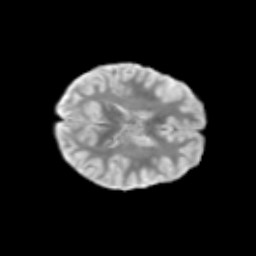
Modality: T2w
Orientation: axial
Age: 9
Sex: female
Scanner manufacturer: siemens
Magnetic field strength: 3 T
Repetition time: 3.8 s
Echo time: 0.07 s